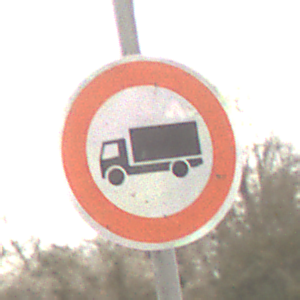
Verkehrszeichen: VerbotFuerKraftfahrzeugeUeberDreiKommaFuenfTonnen
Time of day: Midday
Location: Outdoor (Nature)
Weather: Overcast
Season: NotSpecified
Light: Natural